Interaction volume radius: 10 \u00c5
Interaction volume height: 10 \u00c5
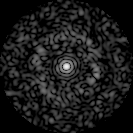
Disorder parameter: 0.8209